Field crop: maize
Growth stage: 2
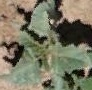
Species: datura